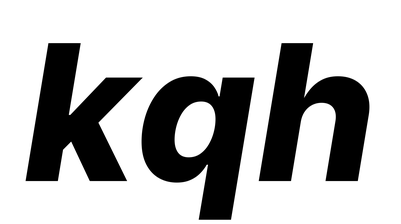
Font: Inter-Italic_ExtraBold_Italic